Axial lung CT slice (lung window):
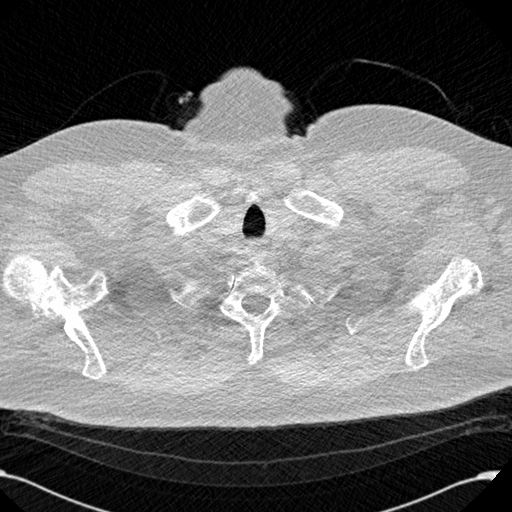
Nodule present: no